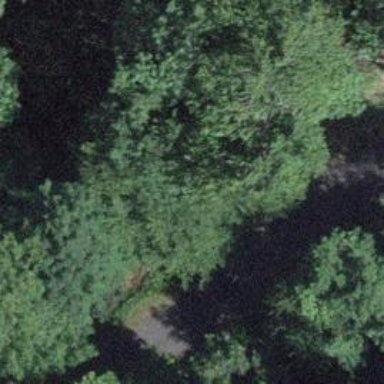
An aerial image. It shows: Culvert tunnel.